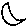
Label: moon